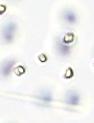
Label: Phaeocystis